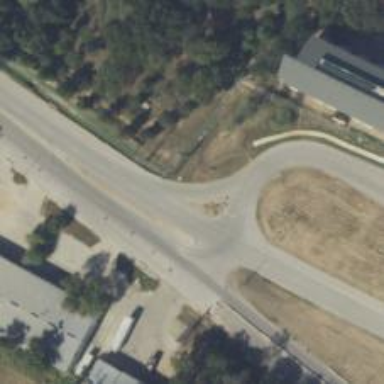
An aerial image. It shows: Asphalt road with primary link designation.